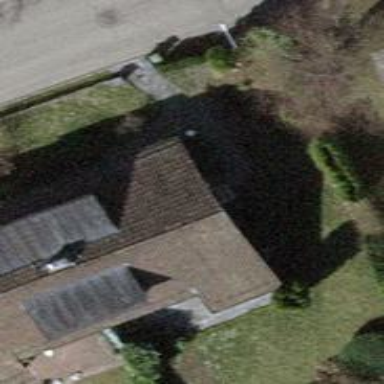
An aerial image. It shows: Pitched roof building.